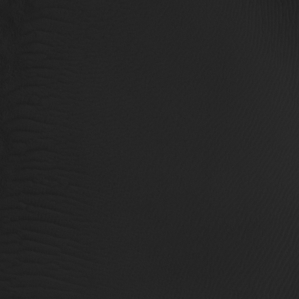
Label: non_frost